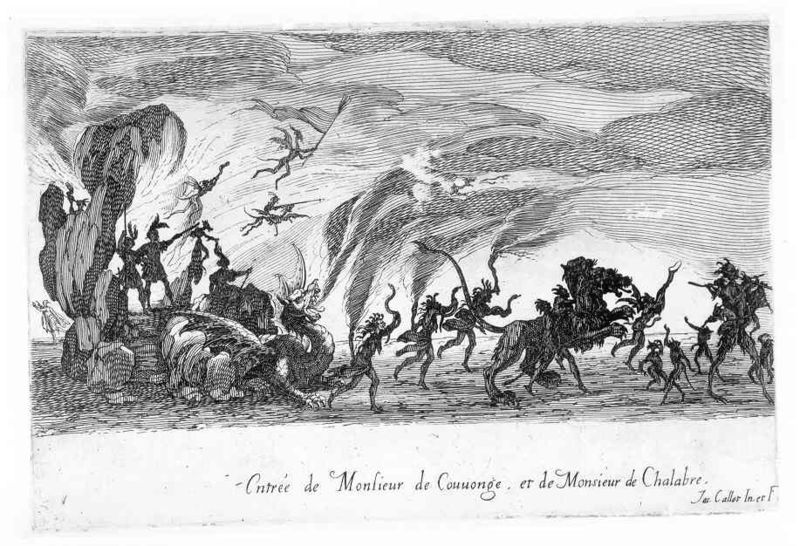
Titel: Einzug des Herren von Couuonge und des Herren von Chalabre
Künstler: Jacques Callot
Standort: Karlsruhe
Institution: Staatliche Kunsthalle Karlsruhe
Schlagwörter: angriff, berg, dunkel, felsen, feuer, flügel, himmel, kampf, kopf, kämpfer, mann, schatten, weiß, wolken, landschaft, menschen, frankreich, grau, hell, licht, männer, nacht, schwarz, skizze, zeichnung, tier, tiere, wolke, expressionismus, herren, tanz, böse, mensch, stein, steine, instrument, signatur, wind, rauch, figur, bühne, tanzen, theater, höhle, fliegen, pferd, pferde, reiter, schuppen, chaos, engel, schnell, schwanz, schweif, schiff, schrift, umrisse, düster, bogen, fahnen, fahne, flagge, laufen, berge, fels, gebirge, gletscher, zug, grafik, graphik, linien, silhouette, bühnenbild, farblos, figuren, französisch, wagen, angst, banner, dampf, krieg, luft, schlacht, sturm, treppe, lanze, soldaten, karikatur, wein, inschrift, tor, gestalt, klippe, flucht, eingang, tusche, flamme, buch, flammen, strahlen, flug, kohle, schweben, druck, schwarz weiss, druckgrafik, schraffur, schraffuren, radierung, stich, illustration, karrikatur, schwert, streit, text, waffen, soldat, getümmel, hallo, dämon, mythologie, orgie, ritter, jagd, kämpfen, marsch, stift, gestalten, buchseite, flöte, bedrohung, löwen, dynamisch, apokalypse, elend, hölle, jüngstes gericht, leid, qual, teufel, gruselig, maul, zunge, fabel, verfolgung, wesen, krieger, fabelwesen, schwingen, schlangen, prozession, kralle, löwe, macht, speer, hörner, aufbruch, schauspieler, kupferstich, mystik, fackel, pegasus, fantasie, ungeheuer, zungen, satan, luzifer, drachen, aufzug, drache, pfeile, verwüstung, georg, waagen, dämonen, fratzen, geister, hexen, inferno, monster, cerberus, unterwelt, untier, spucken, zeichung, entree, fackeln, schrif, indianer, speien, buchillustration, gnom, folter, einzug, zauber, mutant, teire, kreuzschraffur, furth, schrfit, bestien, gewusel, feuerzungen, dämonisch, hephaistos, löwenschwanz, kreaturen, walpurgisnacht, ferdern, kreatur, täufel, höllentor, furien, monsieur, schalcht, callot, drach, feuerspeiend, hälle, feuerspeien, s, de, landschaft#, gestal, verbrannte erde, caller, fliegende, stein#, chalabre, couuonge, kusperstich, drciahen, mosnter, wipel, doree, drachn, tfliegen, kreuature, infreno, pfewrd, montieur, de chalabre, de connoge, connoge, untote, dracjem, feuerspeier, eragon, faahne, ffliegen, chalbre, connonge, de couuonge, ontree, monlieur, geister dämonen, centre, laufrichtung, stoich